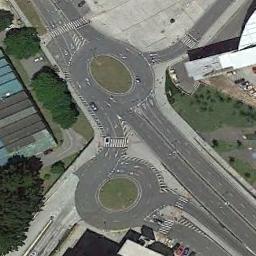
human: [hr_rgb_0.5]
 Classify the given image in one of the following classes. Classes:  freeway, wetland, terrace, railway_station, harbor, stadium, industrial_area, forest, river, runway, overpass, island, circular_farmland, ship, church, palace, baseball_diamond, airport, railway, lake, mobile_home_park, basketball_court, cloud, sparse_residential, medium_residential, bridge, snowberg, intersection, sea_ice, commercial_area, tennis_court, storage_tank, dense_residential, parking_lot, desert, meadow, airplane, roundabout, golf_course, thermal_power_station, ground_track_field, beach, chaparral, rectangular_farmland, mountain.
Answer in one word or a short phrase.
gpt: roundabout